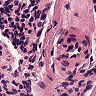
Metastatic tissue present: no